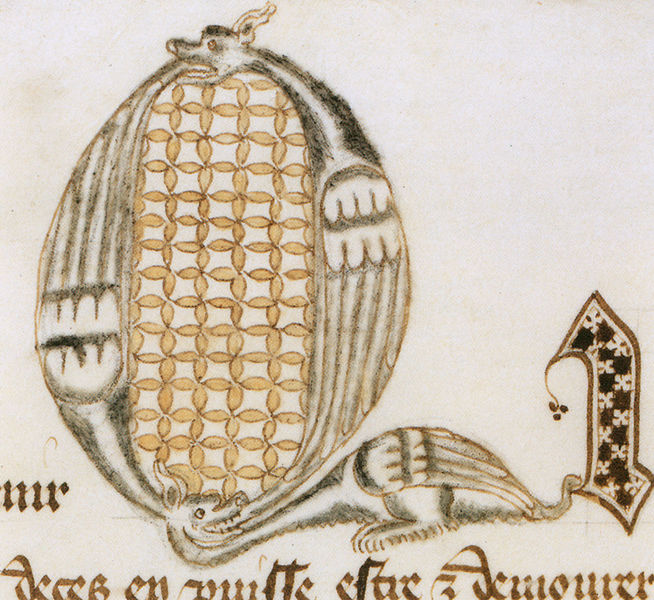
Titel: Der König Frankreichs Karl V. gliedert an den Kronbereich das Hotel des Erzbischofs von Sens, das nahe dem Hotel Saint-Pol liegt; er erklärt es als unveräußerlich und den gleichen Status wie das Hotel Saint-Pol, an das es sich angliedert
Institution: Paris, Archives nationales
Schlagwörter: braun, zeichnung, blüten, tier, tiere, muster, ornament, augen, hals, gold, oval, schwanz, schrift, linien, detail, dekor, ornamente, buch, druck, illustration, text, buchstabe, initiale, schlange, pfau, wappen, blumenornament, zähne, schreiben, maul, mittelalter, geln, miniatur, drachen, drache, handschrift, verziehrung, latein, initial, buchmalerei, majuskel, illumination, stilisierung, lemuren, kapitale, kleeblätter, a, o, ei, q, fabergé